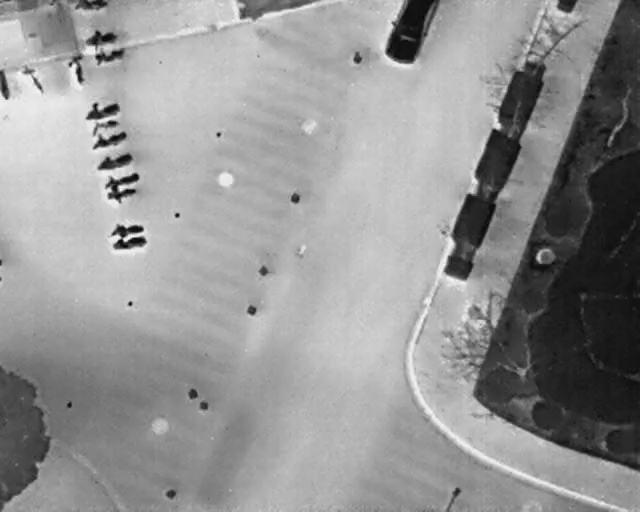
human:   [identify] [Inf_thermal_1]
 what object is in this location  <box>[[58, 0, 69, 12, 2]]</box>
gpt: <ref>1 large car at the top</ref>